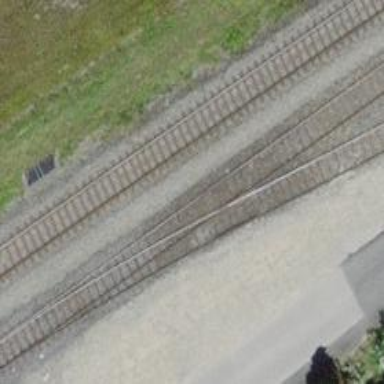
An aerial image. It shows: Single track railway in yard.